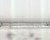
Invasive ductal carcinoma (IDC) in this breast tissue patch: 0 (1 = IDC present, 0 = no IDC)